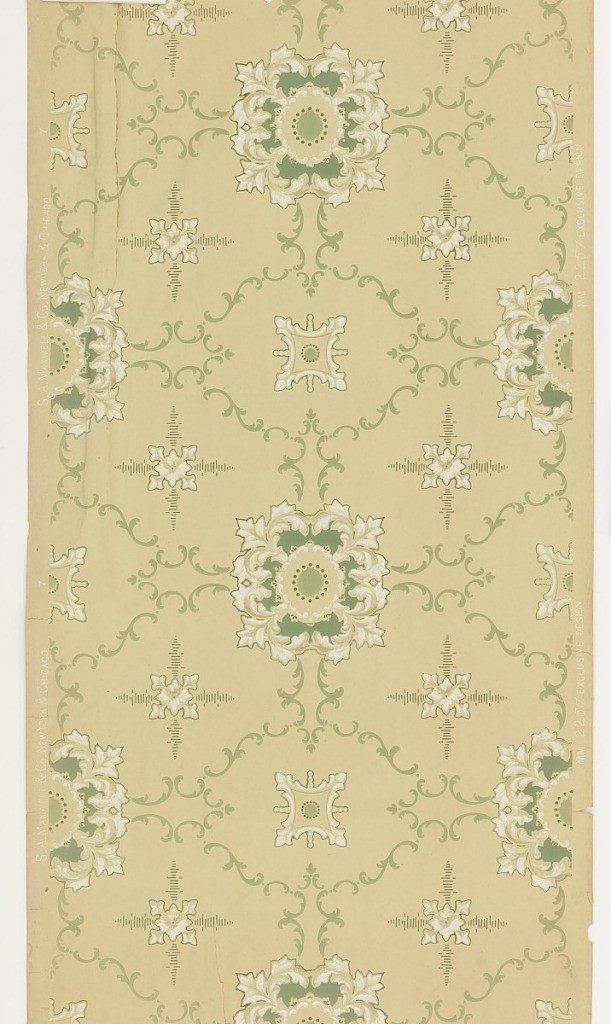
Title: Ceiling paper
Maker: Maxwell & Co., S.A., Chicago, Illinois, USA
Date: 1905–1915
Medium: Machine-printed paper
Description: Circular motif composed of acanthus foliage, with foliate scrolls connecting. Four-pointed stars of quatrefoil motifs fill the center of each void. Printed on tan ground.